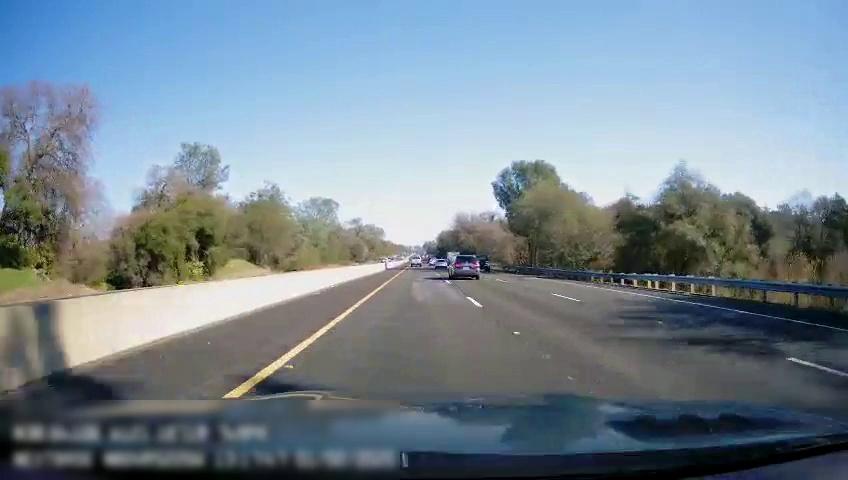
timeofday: Day
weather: Sunny
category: Drivable Space
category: Drivable Space
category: Vehicles | SUV
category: Vehicles | Truck
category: Vehicles | SUV
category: Vehicles | Truck
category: Vehicles | Car
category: Lanes | Current Lane
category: Lanes | Current Lane
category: Lanes | Current Lane
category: Lanes | Alternate Lane